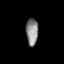
Tissue: prostate
Cell type: T cells
Senescence score: 0.3512
Nuclear area (px): 313
Mean DAPI intensity: 140.572